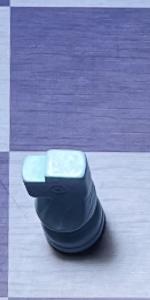
Label: Knight_White